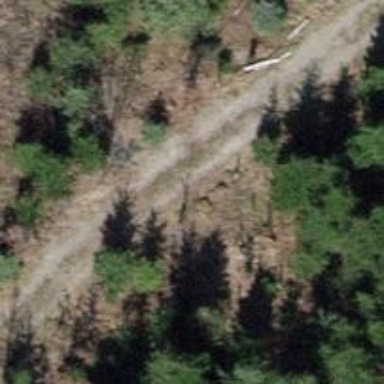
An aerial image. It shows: Unpaved path.